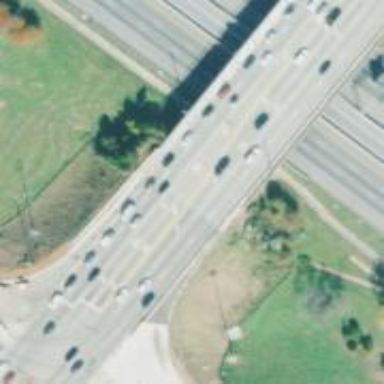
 with separate sidewalk. This highway is expressway."